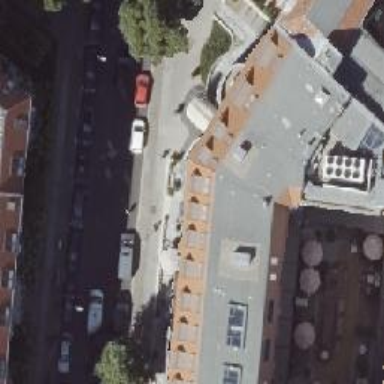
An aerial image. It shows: Restaurant.